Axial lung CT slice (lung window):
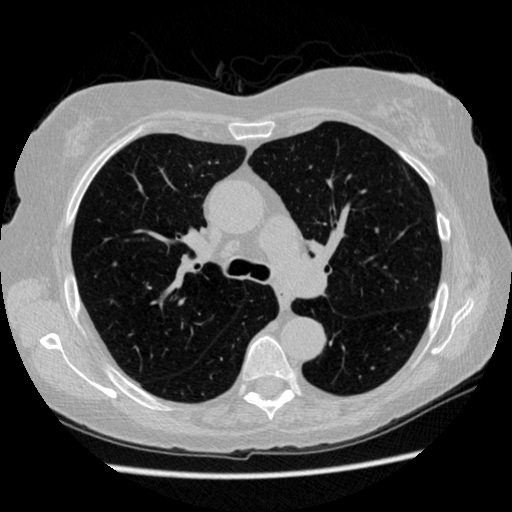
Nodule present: no